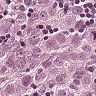
Metastatic tissue present: yes